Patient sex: M
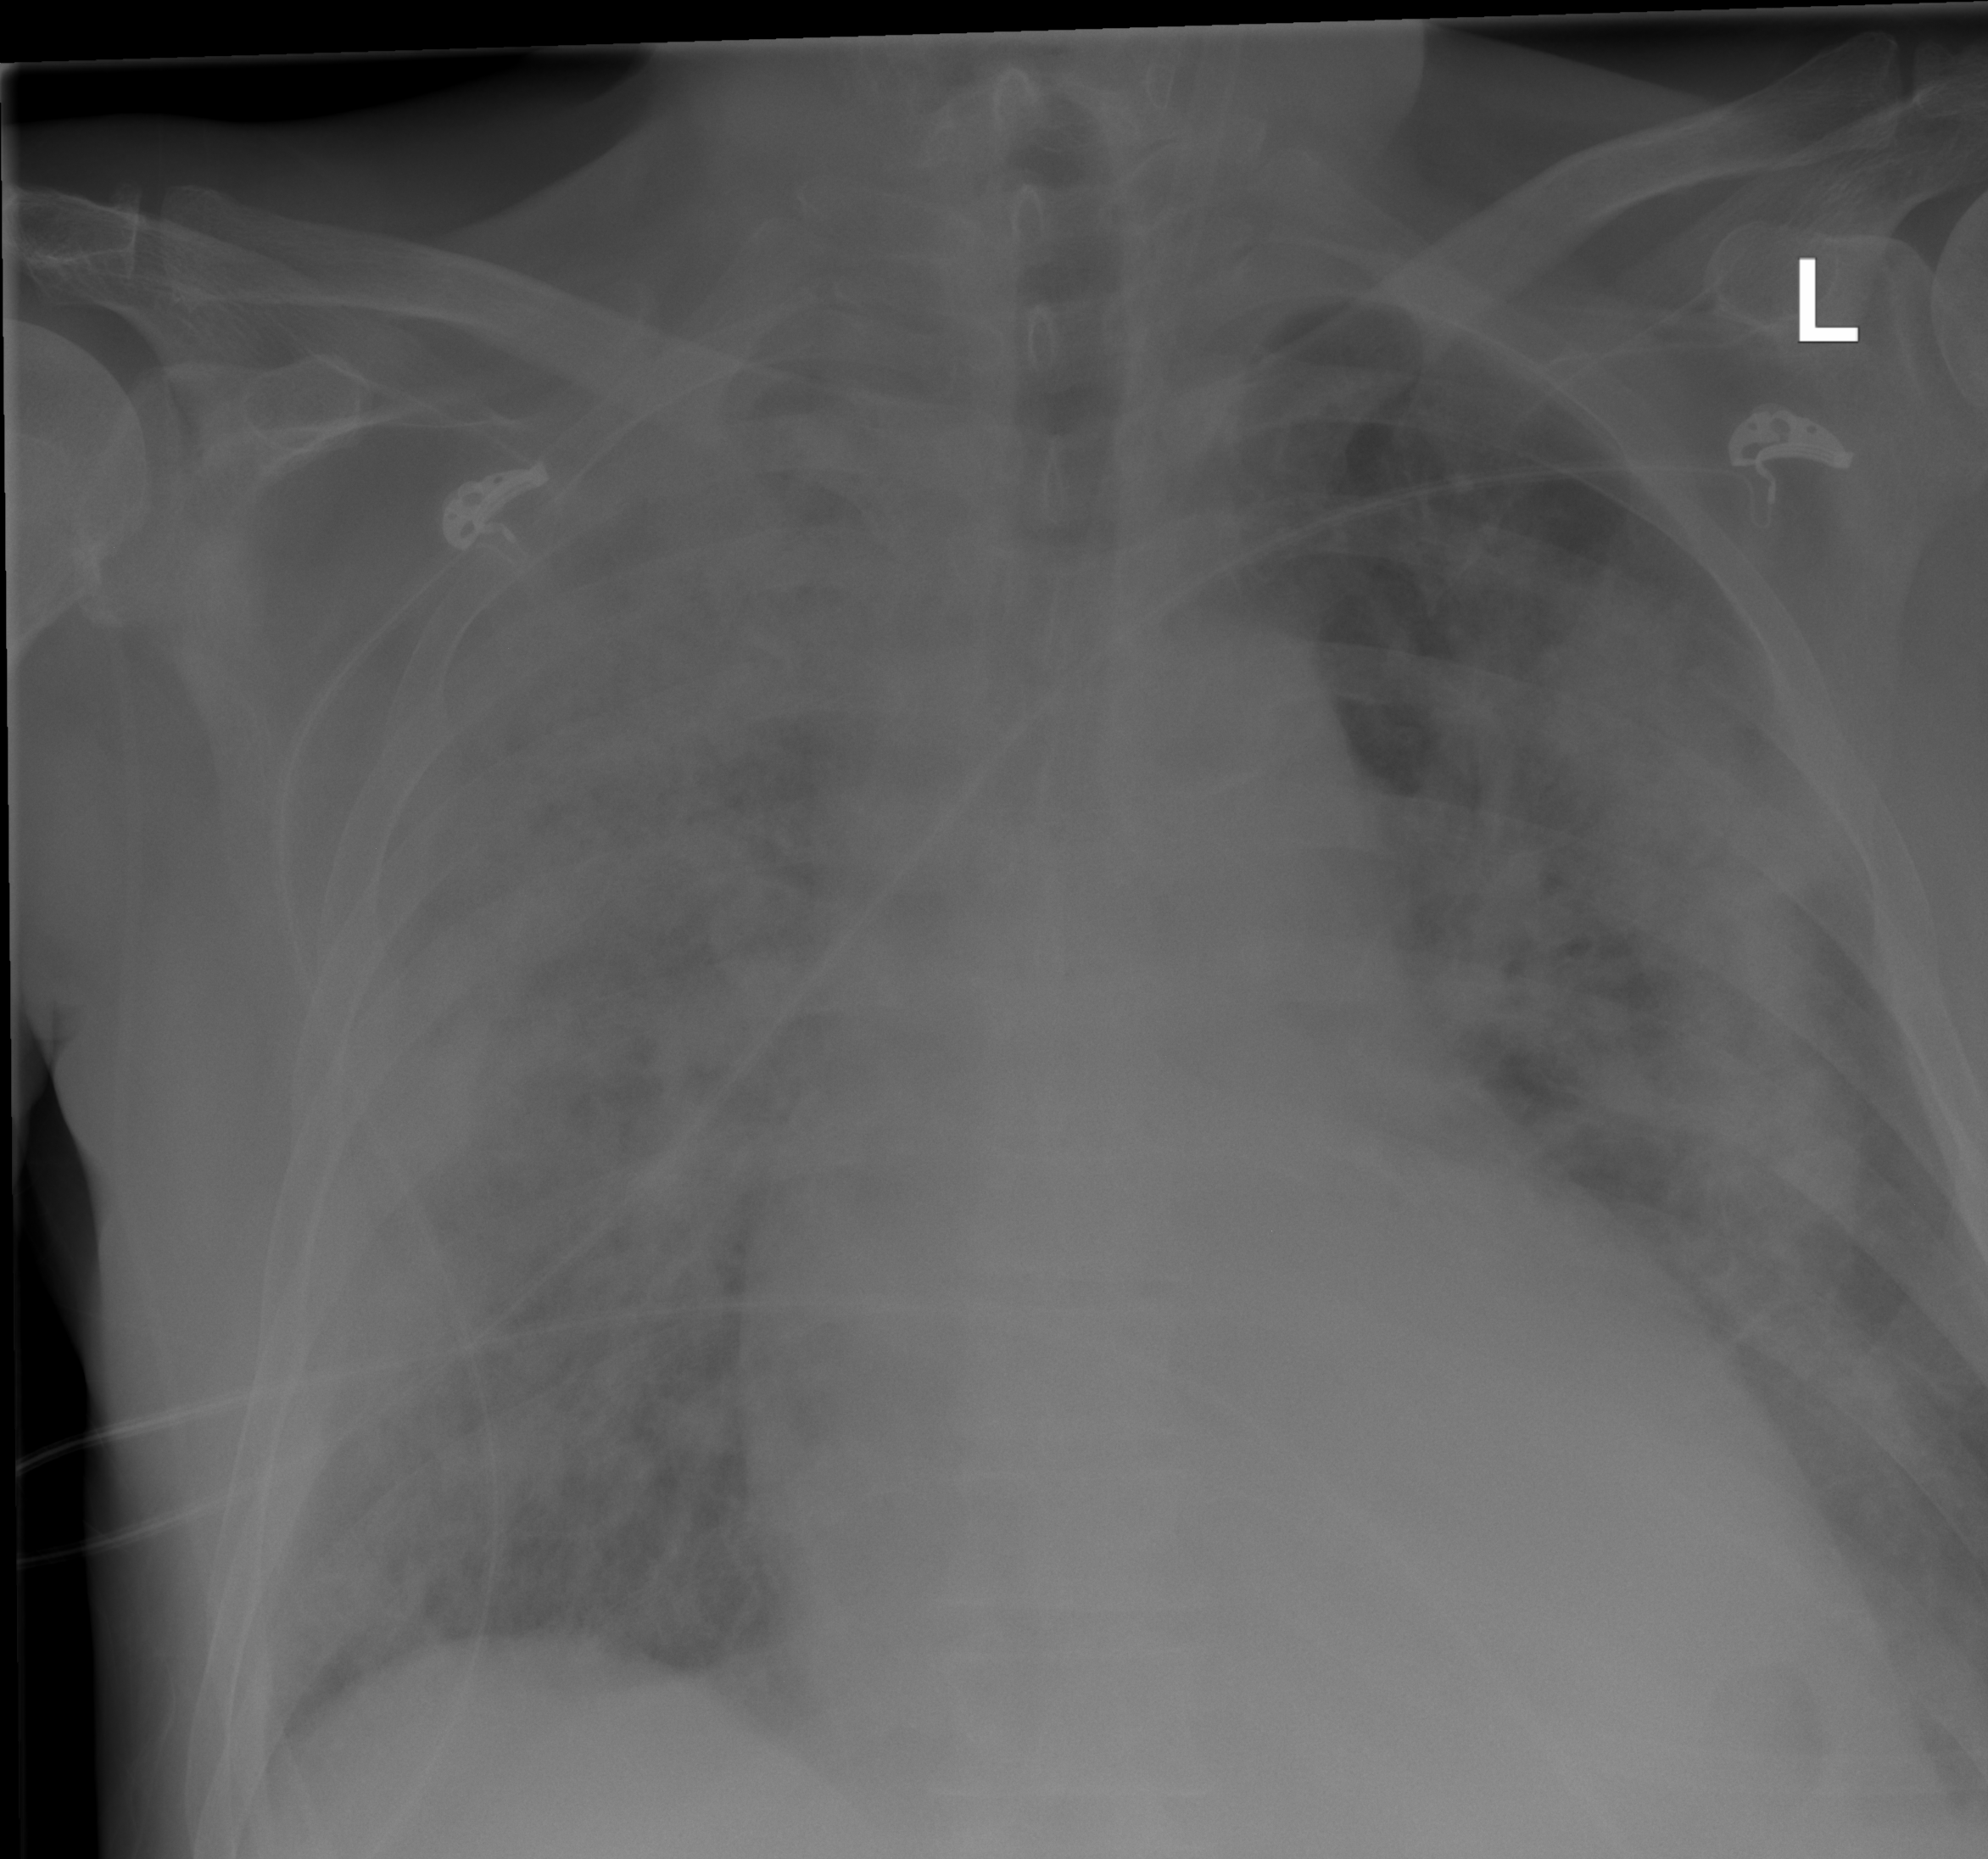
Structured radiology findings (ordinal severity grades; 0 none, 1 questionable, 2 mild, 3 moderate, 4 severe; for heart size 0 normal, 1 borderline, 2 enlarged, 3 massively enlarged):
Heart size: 1
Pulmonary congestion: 0
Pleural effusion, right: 2
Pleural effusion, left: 0
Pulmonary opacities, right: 3
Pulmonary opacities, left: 3
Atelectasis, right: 2
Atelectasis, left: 0